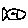
Label: fish